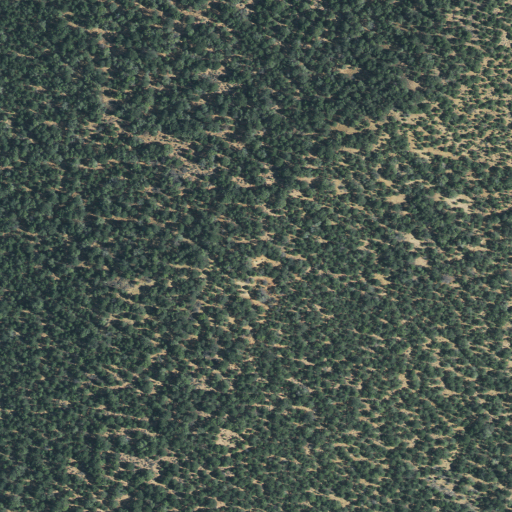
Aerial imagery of ridge(s) in Utah named Burnt Ridge containing only evergreen forest